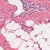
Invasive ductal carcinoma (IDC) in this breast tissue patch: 1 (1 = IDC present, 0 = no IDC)